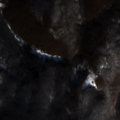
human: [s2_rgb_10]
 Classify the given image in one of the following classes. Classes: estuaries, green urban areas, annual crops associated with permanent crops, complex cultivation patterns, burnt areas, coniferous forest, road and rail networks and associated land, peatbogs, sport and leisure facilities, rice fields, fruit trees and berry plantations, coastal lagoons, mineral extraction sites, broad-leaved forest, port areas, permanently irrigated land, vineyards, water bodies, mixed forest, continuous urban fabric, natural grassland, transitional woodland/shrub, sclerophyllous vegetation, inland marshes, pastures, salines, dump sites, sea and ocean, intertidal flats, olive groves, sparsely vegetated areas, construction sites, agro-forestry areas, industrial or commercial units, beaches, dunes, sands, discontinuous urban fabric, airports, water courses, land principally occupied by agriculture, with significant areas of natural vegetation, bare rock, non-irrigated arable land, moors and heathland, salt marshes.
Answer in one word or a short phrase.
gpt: broad-leaved forest